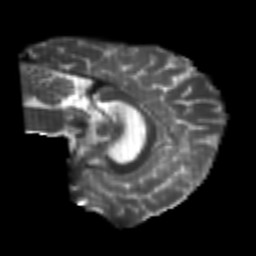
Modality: T2w
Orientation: sagittal
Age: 24
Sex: female
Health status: healthy
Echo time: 0.074 s